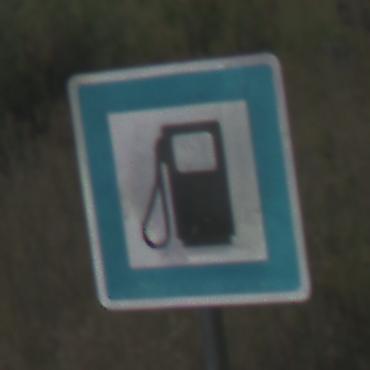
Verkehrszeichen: Tankstelle
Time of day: Midday
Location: Outdoor (Special)
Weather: PartlyCloudy
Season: NotSpecified
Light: Natural